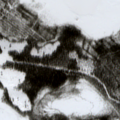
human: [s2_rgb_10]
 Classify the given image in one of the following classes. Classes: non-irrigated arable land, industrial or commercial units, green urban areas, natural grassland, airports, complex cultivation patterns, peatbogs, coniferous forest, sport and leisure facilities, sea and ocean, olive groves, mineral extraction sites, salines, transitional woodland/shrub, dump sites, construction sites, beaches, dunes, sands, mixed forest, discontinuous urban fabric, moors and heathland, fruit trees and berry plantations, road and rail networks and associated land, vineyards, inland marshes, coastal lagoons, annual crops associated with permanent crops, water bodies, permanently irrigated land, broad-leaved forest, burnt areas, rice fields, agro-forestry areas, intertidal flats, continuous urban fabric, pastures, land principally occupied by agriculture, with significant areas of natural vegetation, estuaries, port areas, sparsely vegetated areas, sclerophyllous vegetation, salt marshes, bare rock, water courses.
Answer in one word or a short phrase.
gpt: coniferous forest, transitional woodland/shrub, peatbogs